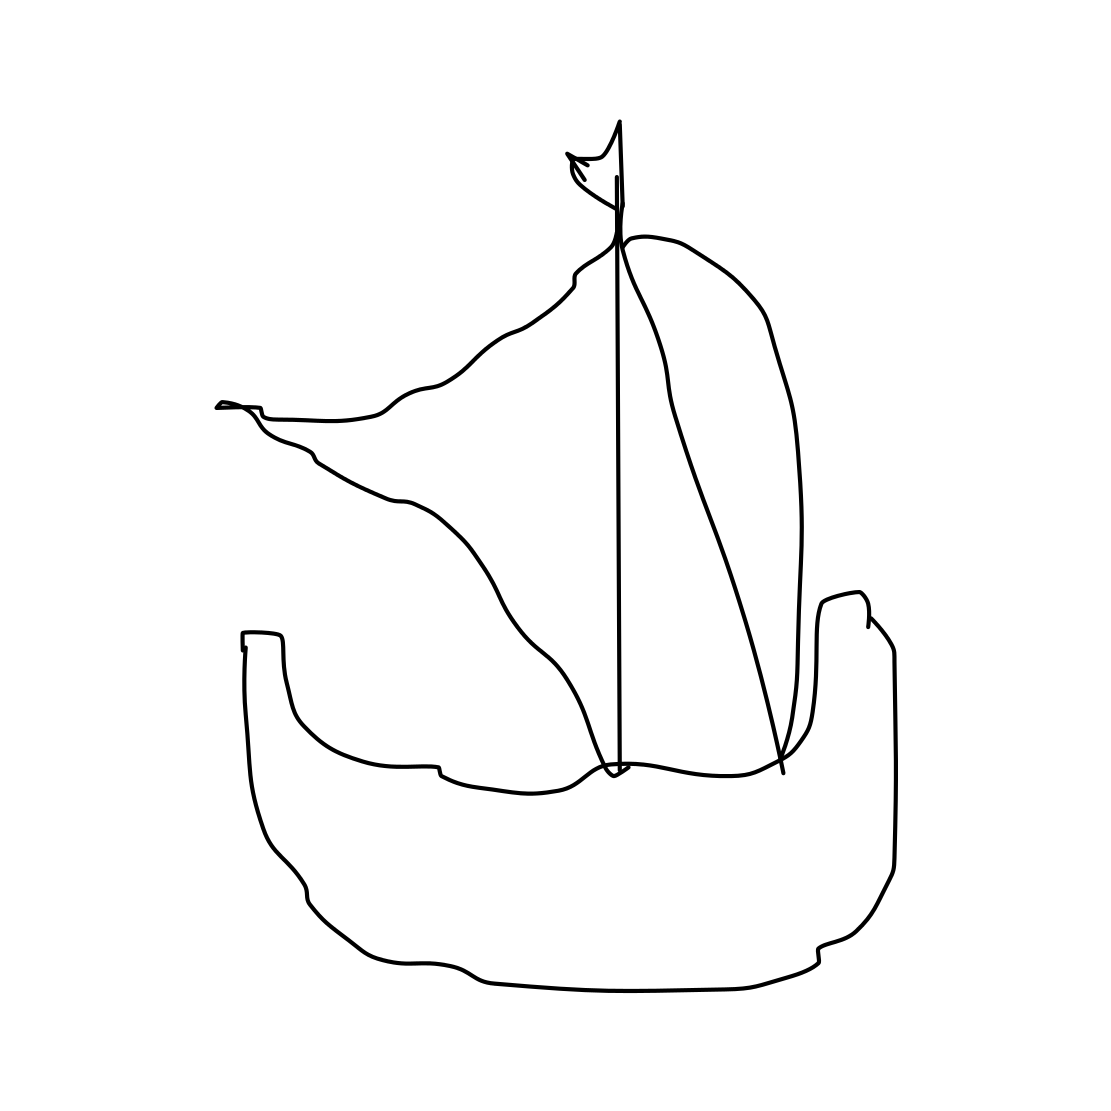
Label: sailboat